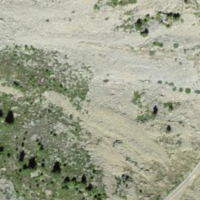
EUNIS habitat code: 26
Species observed at this site:
Arcyptera fusca